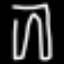
Label: pants